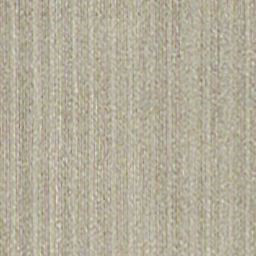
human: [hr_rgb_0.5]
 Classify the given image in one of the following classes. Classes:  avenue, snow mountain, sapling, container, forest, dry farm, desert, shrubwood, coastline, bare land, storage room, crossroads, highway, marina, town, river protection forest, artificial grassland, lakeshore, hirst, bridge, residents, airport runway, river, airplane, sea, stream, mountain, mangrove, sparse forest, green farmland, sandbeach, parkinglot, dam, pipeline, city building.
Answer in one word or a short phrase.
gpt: dry farm